Interaction volume radius: 5 \u00c5
Interaction volume height: 15 \u00c5
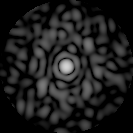
Disorder parameter: 0.8429